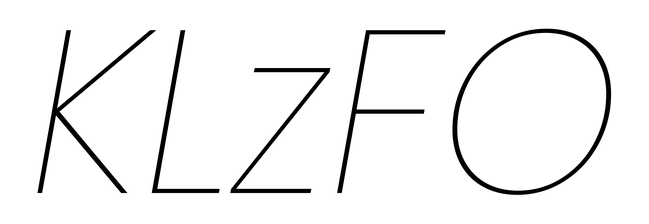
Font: Poppins-ThinItalic